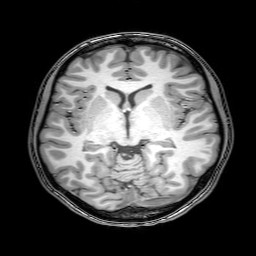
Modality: T1w
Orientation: coronal
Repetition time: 0.00828 s
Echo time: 0.00388 s